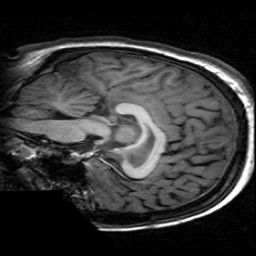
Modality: T1w
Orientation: sagittal
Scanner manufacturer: ge
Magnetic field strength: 3 T
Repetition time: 0.00904 s
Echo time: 0.00184 s